Current action and preconditions to check: trajectory_clear

Your task: For each precondition in the list above, predict whether it will hold at this action.

Consider the current scene as observed from the mobile robot's camera, and analyze the predicted future states of all dynamic agents (e.g., people, animals, vehicles, or any moving entities) within the NEXT SECOND.

IMPORTANT: Only answer "very likely" if you are absolutely certain—based on strong, clear evidence—that a dynamic agent will violate the precondition in the predicted future state. Do NOT answer "very likely" for unlikely, ambiguous, or low-probability risks.

Ask yourself for each precondition: Is there a high probability, with clear and convincing evidence, that the predicted future states of any dynamic agent will interfere with the predicted future state of the currently executing action within the NEXT SECOND, causing that precondition to fail?

Assess the risk level based on these predictions. Use "likely" or "very likely" if motions create a clear risk of interference.

Use "neutral" or "improbable" if agents are nearby but their predicted paths are clearly diverging or non-conflicting.

Failure Risk Categories: "very improbable", "improbable", "neutral", "likely", "very likely"

Answer Format: Output ONLY the probability_of_failure value from these categories: "very improbable", "improbable", "neutral", "likely", "very likely"

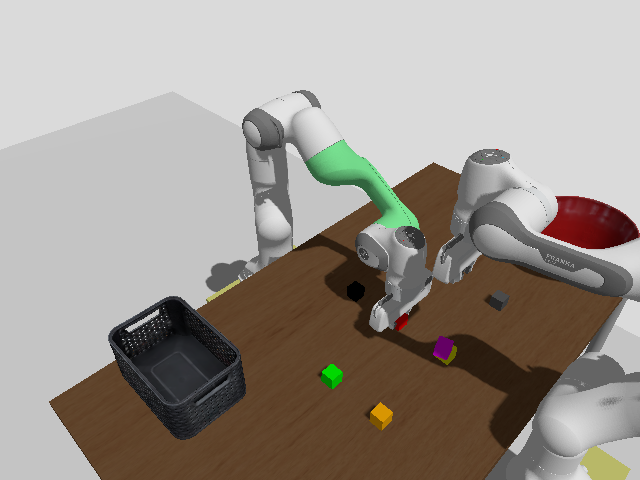

Answer: improbable